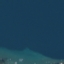
Land use / land cover: SeaLake